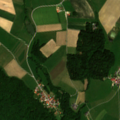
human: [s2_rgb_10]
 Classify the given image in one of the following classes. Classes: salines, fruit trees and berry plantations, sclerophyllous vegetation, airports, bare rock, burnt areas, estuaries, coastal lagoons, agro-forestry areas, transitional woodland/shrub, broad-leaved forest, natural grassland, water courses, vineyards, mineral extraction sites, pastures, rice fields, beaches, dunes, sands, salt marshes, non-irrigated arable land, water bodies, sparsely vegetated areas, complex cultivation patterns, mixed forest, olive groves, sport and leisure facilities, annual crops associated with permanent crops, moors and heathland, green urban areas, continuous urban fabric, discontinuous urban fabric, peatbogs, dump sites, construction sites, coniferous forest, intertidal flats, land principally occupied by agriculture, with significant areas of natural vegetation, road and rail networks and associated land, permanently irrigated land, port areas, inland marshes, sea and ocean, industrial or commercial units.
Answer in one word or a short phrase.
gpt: non-irrigated arable land, pastures, complex cultivation patterns, broad-leaved forest